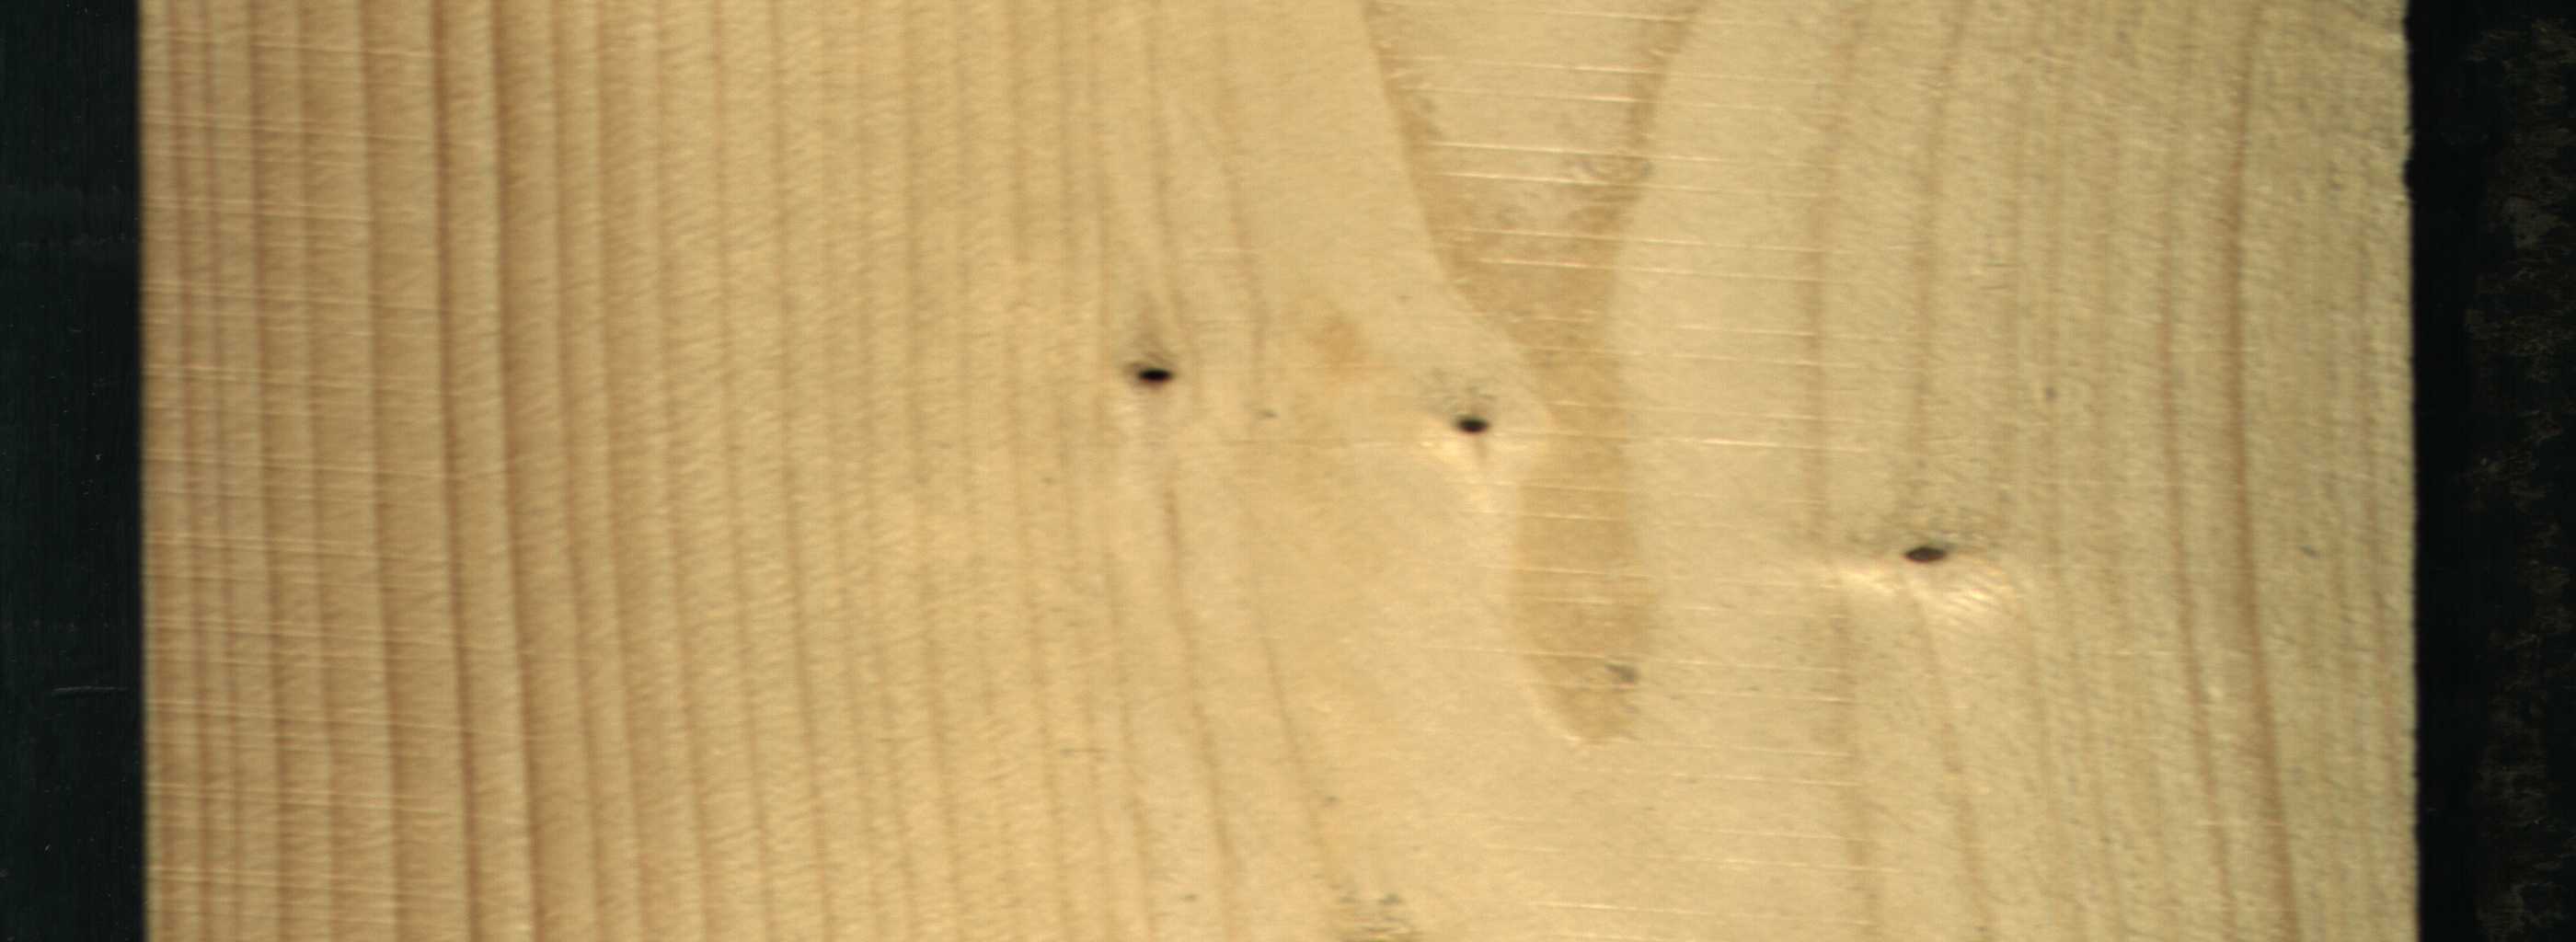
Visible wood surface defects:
Dead_Knot
Dead_Knot
Live_Knot